Question: Can this be achieved by only modifying the class of the '<ui> <li>' custom dropdown menu?
By just modifying the 'top, left, right, bottom' part and nothing else? Or is there
some special magic, if anyone knows a tutorial please share with me. I've been unable to
find some on the Internet, thanks a lot.
Screenshot:

HTML:
'''
<div class="container">
<ul class="menu openDown">
<li>Option 1</li>
<li>Option 2</li>
<li>Option 3</li>
<li>Option 4</li>
<li>Option 5</li>
</ul>
'''
Here's a fiddle:
<URL>
<URL>
'''
var menuHeight = $(this).parent().find('.menu').innerHeight();
$(window).scroll(function () {
var fromTop = $(this).scrollTop() + menuHeight;
console.log(fromTop);
});
'''
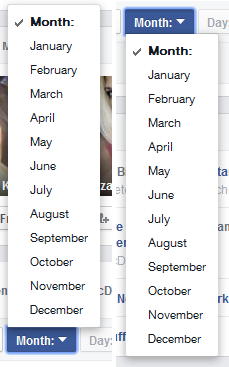
Answer: # Edit 2 (see comments)
After discussing with the OP, here's what was wanted:
1. Create a class that reverses the dropdown
2. When opening the dropdown, calculate the position of the inner list in the window
3. depending on that position (is the button above or below the middle of the browser window), apply the reversed class.
## CSS
[This is made for bootstrap, edit the class to match your needs]
'''
.reverse {
top:auto;
bottom:100%;
}
'''
## JS
'''
$(".dropdown-toggle").click(function(){
// get the scollTop (distance scrolled from top)
var scrollTop = $(window).scrollTop();
// get the top offset of the dropdown (distance from top of the page)
var topOffset = $(".dropdown").offset().top;
// calculate the dropdown offset relative to window position
var relativeOffset = topOffset-scrollTop;
// get the window height
var windowHeight = $(window).height();
// if the relative offset is greater than half the window height,
// reverse the dropdown.
if(relativeOffset > windowHeight/2){
$(".dropdown-menu").addClass("reverse");
}
else{
$(".dropdown-menu").removeClass("reverse");
}
});
'''
Same goes for this, this will work on a bootstrap dropdown, so you'll need to update the selectors if you want to use another framework.
The idea is to calculate the difference between the 'top' offset of the element and the current 'scrollTop', then add the 'reverse' class to the inner 'ul' depending on the comparison between that value and the middle of the page.
## Fiddle
# EDIT 1 (see comments)
As per requested, here's how I tweaked things around a bit.
This uses Twitter Bootstrap, both for styling and markup and for javascript, but it is by no means necessary and can be recreated without too much hassle.
## HTML
As asked, I added two 'reverse-toggle' elements to the dropdown, (one at the beginning, the other at the end).
'''
<li role="presentation" class="reverse-toggle top-reverse hidden"><a role="menuitem" tabindex="-1" href="javascript:void(0)">Reverse towards top</a></li>
'''
The important part here is the 'reverse-toggle top-reverse' classes. The rest is Bootstrap markup.
It is also important to add the 'javascript:void(0)' to the 'a' element, if this isn't added the dropdown will close when the buttons are clicked.
## CSS
As stated earlier, the only important rules here are those given by the '.reverse' class.
This class will be applied to the 'ul' containing the dropdown and is responsible for the reversed state.
'''
.reverse {
top: auto;
bottom:100%;
}
'''
## JS
'''
$(window).scroll(function () {
// if the dropdown is "high enough" on the page, show the toggle commands
if(($(window).scrollTop() + $(window).height() > $(document).height() - 256)){
if($(".dropdown-menu").hasClass("reverse")){
// if the dropdown is already reversed
$(".bottom-reverse").removeClass("hidden");
$(".top-reverse").addClass("hidden");
}
else{
$(".top-reverse").removeClass("hidden");
$(".bottom-reverse").addClass("hidden");
}
}
else{
$(".top-reverse").addClass("hidden");
$(".bottom-reverse").addClass("hidden");
}
});
$(".reverse-toggle").click(function(){
$(".dropdown-menu").toggleClass("reverse").dropdown("toggle");
$(".top-reverse").toggleClass("hidden");
$(".bottom-reverse").toggleClass("hidden");
});
'''
The JS here does the two following things:
1. If the page is scrolled, depending on the page position (first if) and the state of the dropdown (second if, either reverse or not), the correct button is shown in the dropdown.
2. If one of the reverse-toggle buttons is clicked, the dropdown ul changes states.
## Fiddle
<URL>
# Original answer
My solution works the following way:
1. Create a reverse class that specifies the dropdown location (in twitter bootstrap, that class contains only top:auto; and bottom:100%)
2. Add that class or remove it depending on the scrollTop() value.
It can pretty easily be ported to other frameworks assuming you find the correct class to add.
See the <URL>.